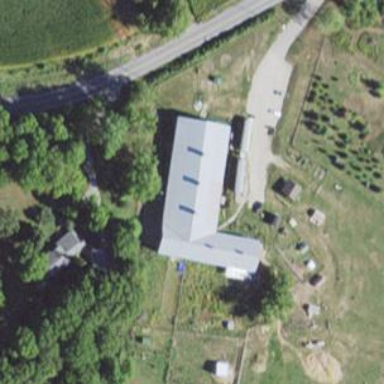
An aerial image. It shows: Barn serving as animal shelter on farm.